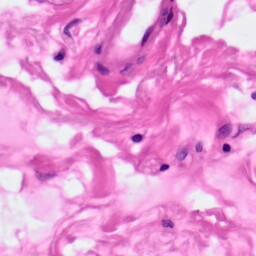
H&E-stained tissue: Pancreatic